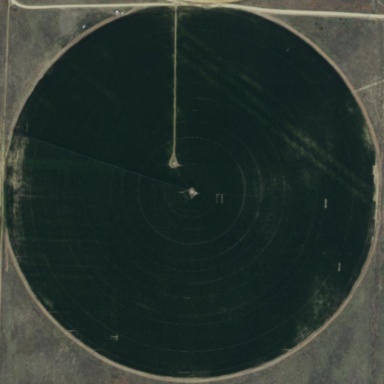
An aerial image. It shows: Farmland with pivot irrigation system.